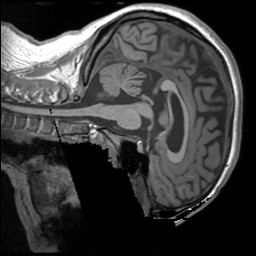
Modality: T1w
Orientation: sagittal
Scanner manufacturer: siemens
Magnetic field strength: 3 T
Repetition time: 1.9 s
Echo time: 0.00267 s